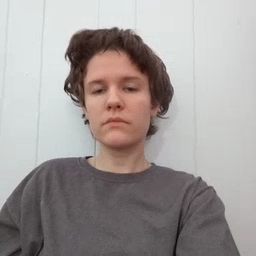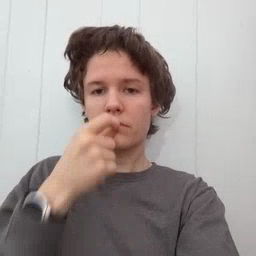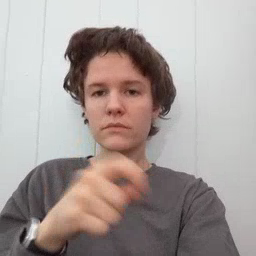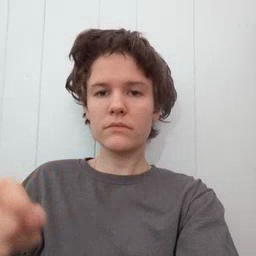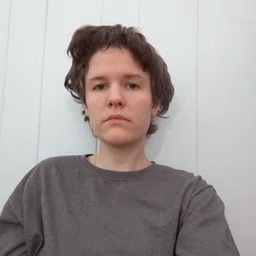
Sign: pen